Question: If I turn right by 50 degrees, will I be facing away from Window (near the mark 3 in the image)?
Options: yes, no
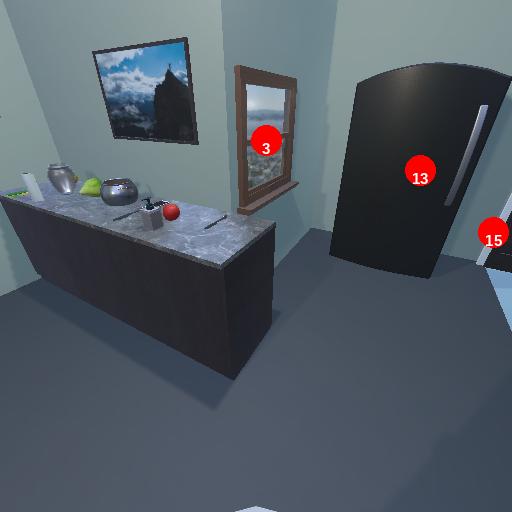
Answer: yes